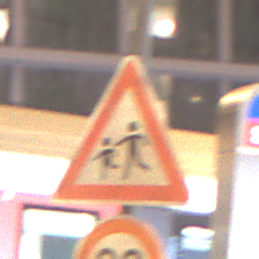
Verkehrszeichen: KinderRechts
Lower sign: Geschwindigkeit30
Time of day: NotSpecified
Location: Indoor (Urban)
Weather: NotSpecified
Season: NotSpecified
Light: Artificial